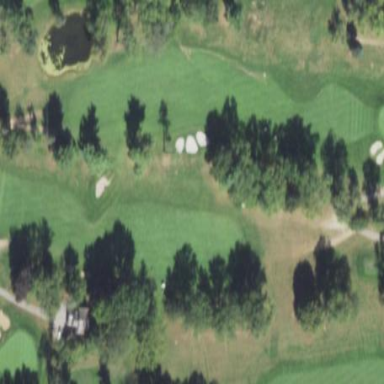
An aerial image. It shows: Grassy area designated as golf fairway.